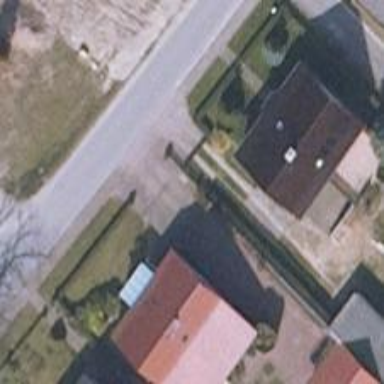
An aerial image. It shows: Driveway leading to service road.